The plot is a Hilbert-envelope spectrum of a rotating bearing's acceleration signal, annotated with the bearing's characteristic defect frequencies. What is the most likely bearing condition (normal, inner_race, outer_race, ball)?
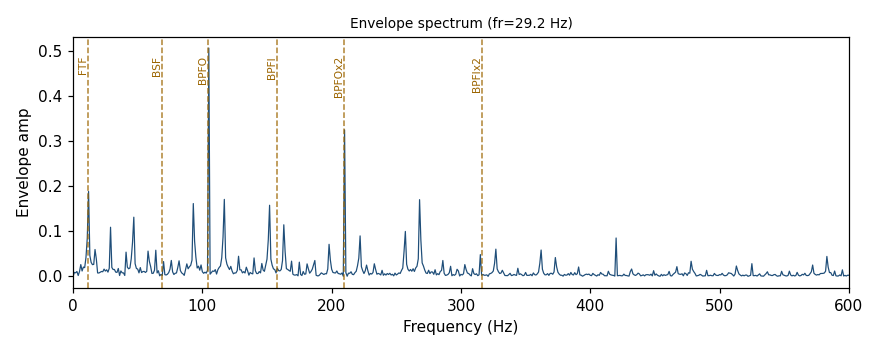
Answer: outer_race